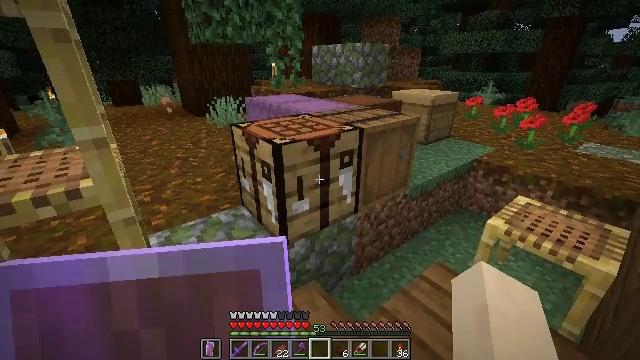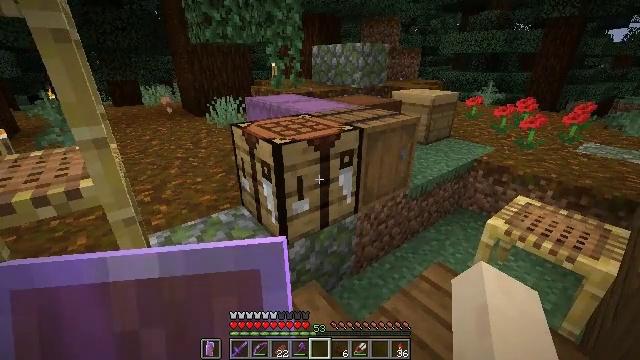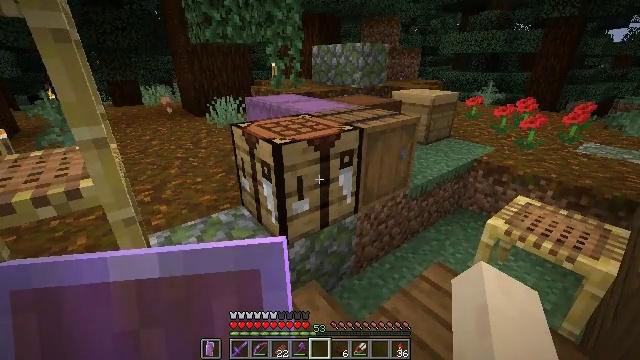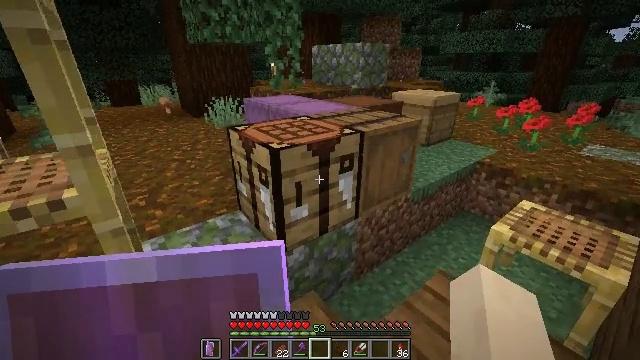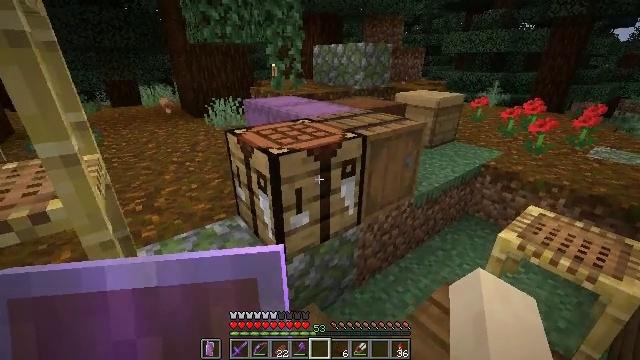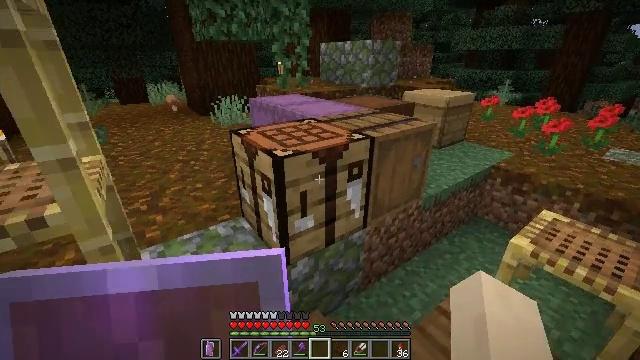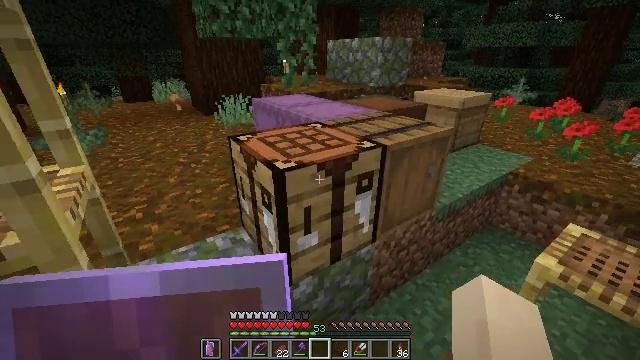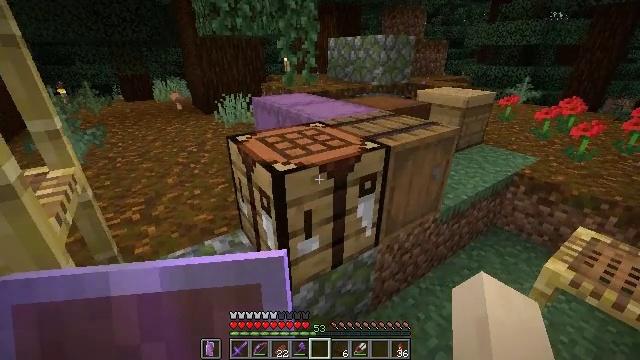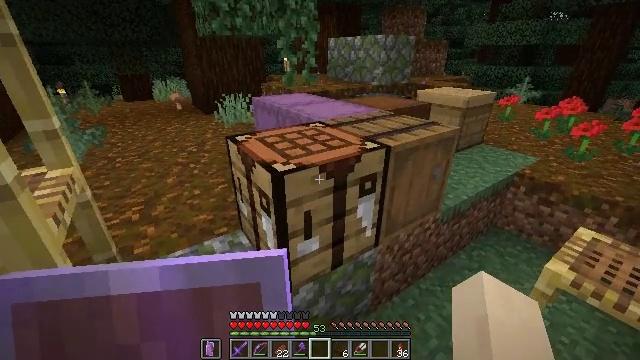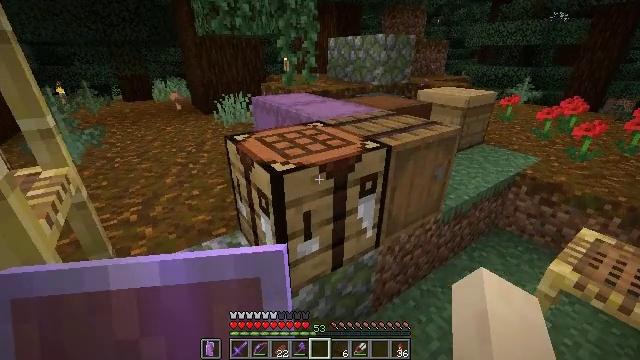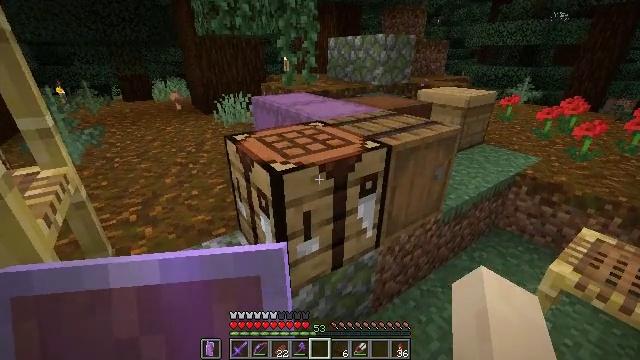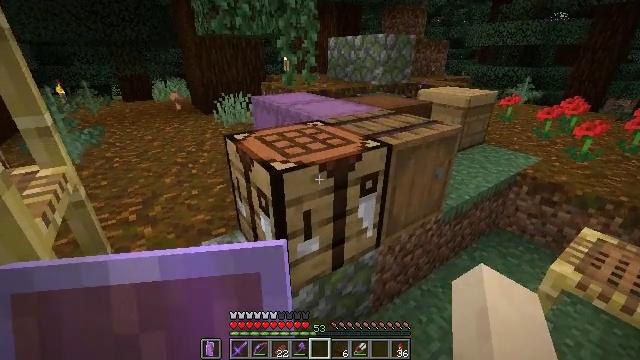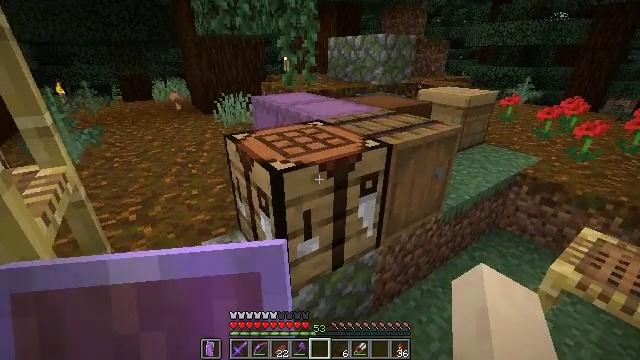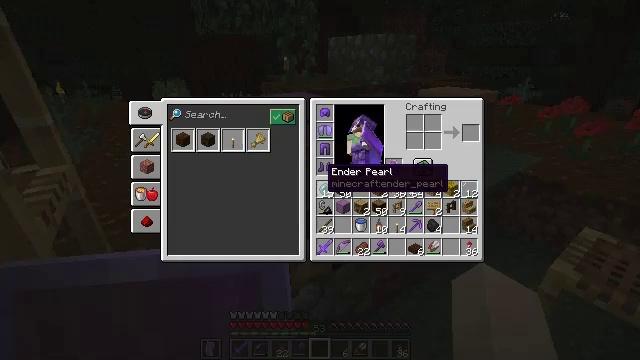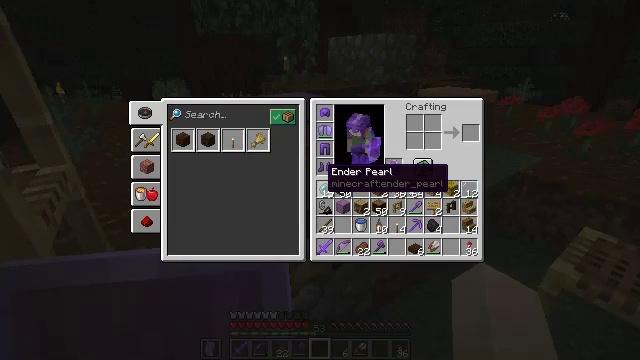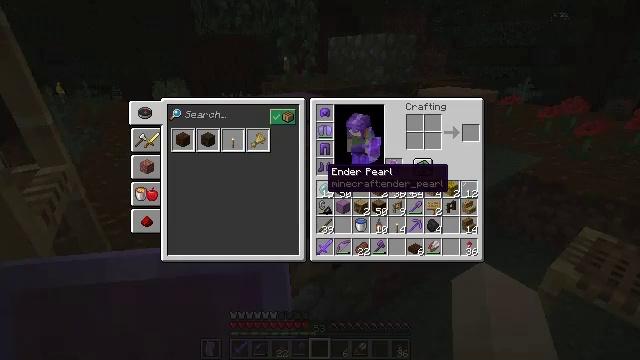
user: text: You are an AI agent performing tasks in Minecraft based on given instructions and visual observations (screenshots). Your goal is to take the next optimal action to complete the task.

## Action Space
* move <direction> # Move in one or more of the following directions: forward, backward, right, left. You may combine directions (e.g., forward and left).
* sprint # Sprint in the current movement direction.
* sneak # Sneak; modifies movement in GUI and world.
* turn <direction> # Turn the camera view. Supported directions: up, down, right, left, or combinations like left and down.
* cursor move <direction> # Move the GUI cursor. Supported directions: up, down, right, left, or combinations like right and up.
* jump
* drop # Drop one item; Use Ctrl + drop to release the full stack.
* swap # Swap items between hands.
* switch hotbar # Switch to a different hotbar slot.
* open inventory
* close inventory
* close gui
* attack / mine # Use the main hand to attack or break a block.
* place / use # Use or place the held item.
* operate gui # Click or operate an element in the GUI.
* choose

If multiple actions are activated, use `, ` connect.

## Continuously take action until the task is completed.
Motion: motion action
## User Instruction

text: Attack the dark oak stairs to gather the materials.
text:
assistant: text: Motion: no_op
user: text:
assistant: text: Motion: no_op
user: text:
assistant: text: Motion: move forward
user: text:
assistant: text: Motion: move forward
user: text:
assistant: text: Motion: move forward, turn left
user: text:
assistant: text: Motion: turn left
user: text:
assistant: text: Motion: no_op
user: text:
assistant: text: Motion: no_op
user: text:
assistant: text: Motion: no_op
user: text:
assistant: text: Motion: no_op
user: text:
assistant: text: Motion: no_op
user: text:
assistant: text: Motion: no_op
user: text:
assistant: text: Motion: open inventory
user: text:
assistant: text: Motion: open inventory
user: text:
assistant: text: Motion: open inventory
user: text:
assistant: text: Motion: open inventory
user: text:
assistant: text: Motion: no_op
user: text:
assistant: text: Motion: no_op
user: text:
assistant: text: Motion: no_op
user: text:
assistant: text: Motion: no_op
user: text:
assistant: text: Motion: no_op
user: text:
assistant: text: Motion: no_op
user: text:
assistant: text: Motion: no_op
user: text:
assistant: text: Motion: no_op
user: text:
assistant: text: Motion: no_op
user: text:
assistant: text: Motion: no_op
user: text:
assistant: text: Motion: no_op
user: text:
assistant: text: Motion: no_op
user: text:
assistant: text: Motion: no_op
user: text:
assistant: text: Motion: no_op